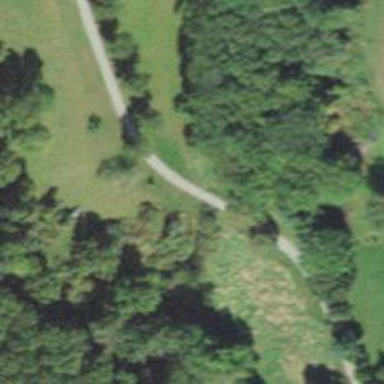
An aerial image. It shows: Residential driveway.